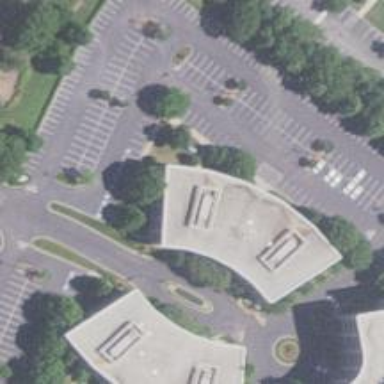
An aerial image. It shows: Commercial building.